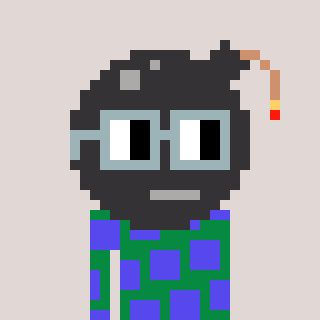
a pixel art character with square dark gray glasses, a bomb-shaped head and a green-colored body on a warm background